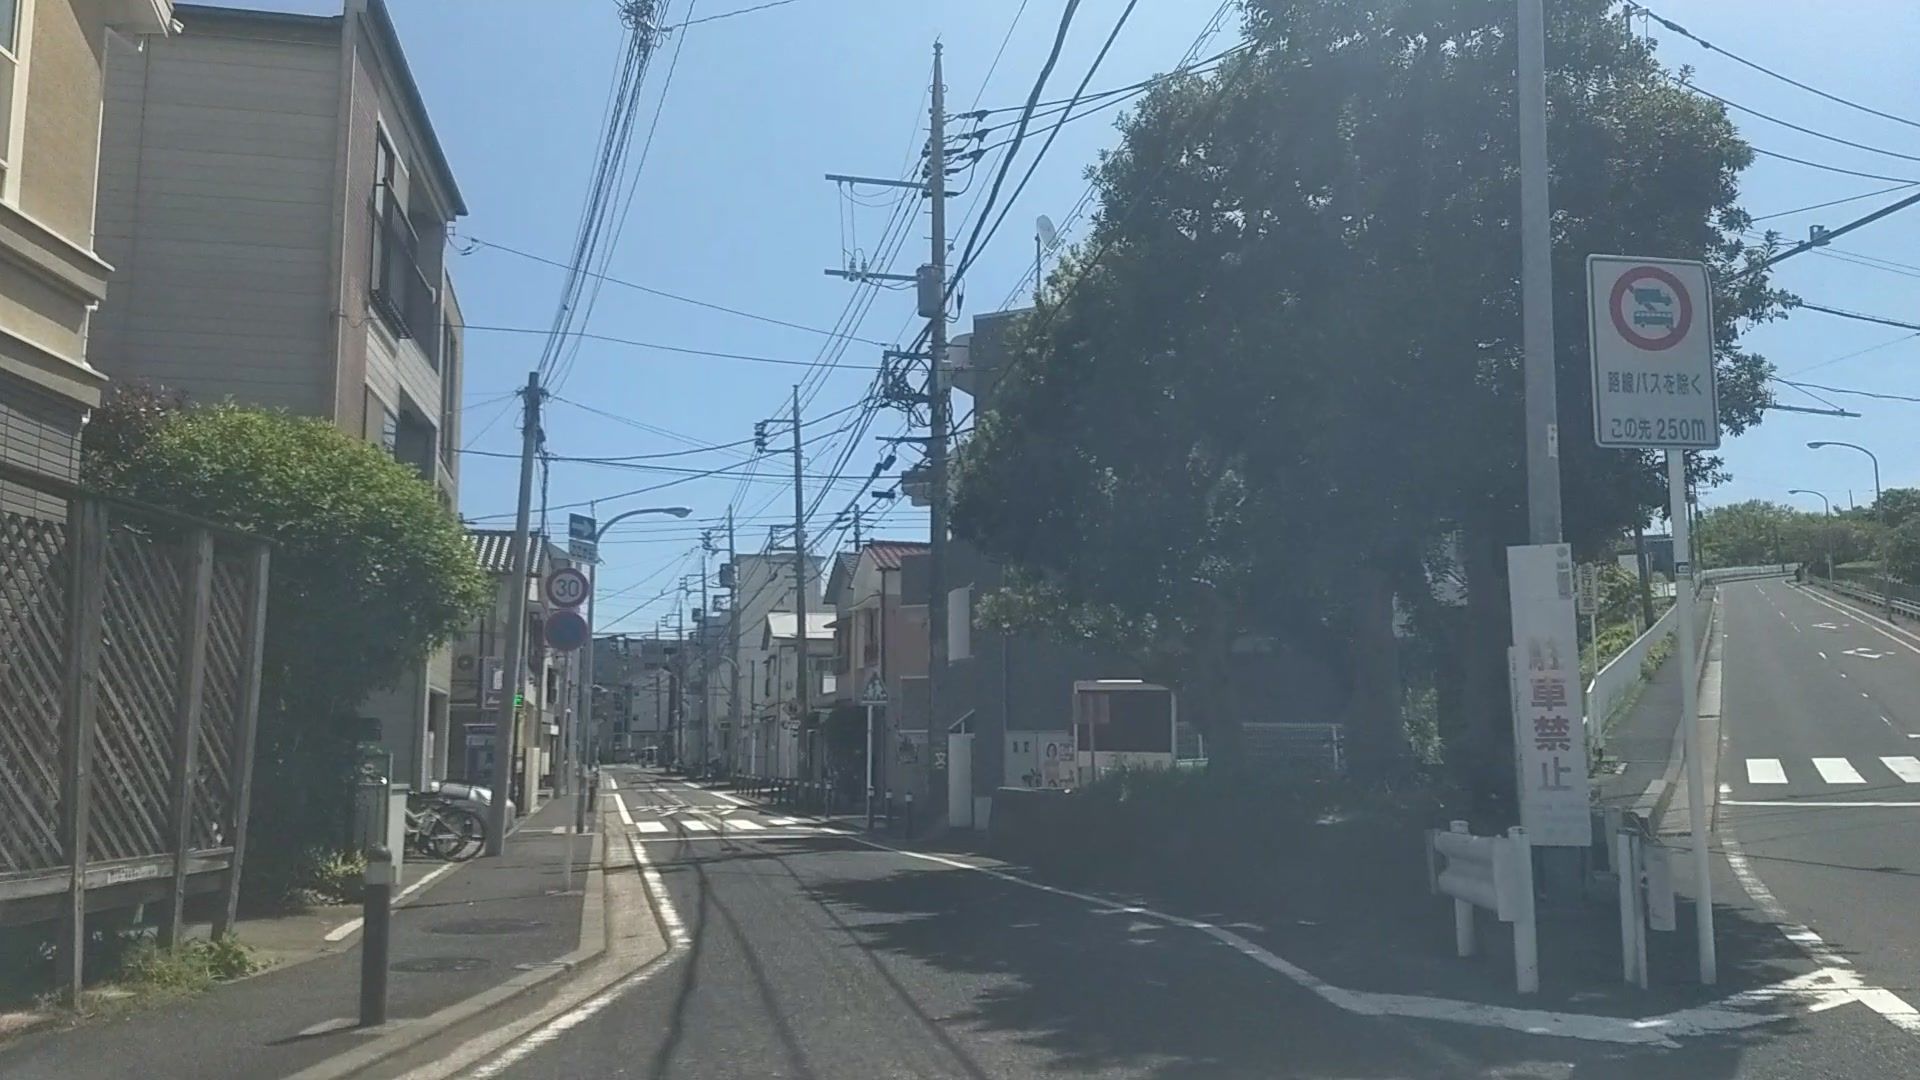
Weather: clear
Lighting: day
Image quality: good
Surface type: railway
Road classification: tertiary
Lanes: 2.0
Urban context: urban centre
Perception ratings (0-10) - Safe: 4.55, Lively: 6.45, Beautiful: 5.01, Boring: 1.11, Depressing: 3.27, Wealthy: 5.75